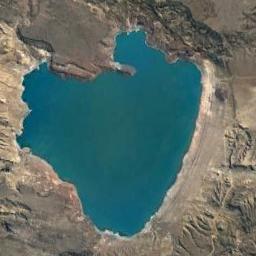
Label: lake